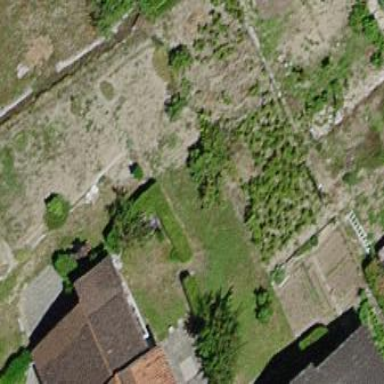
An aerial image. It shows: Garden area designated for leisure land.